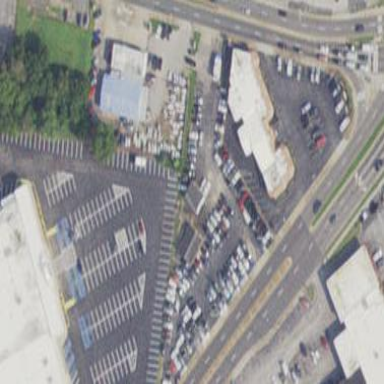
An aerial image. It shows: Parking area with asphalt surface.